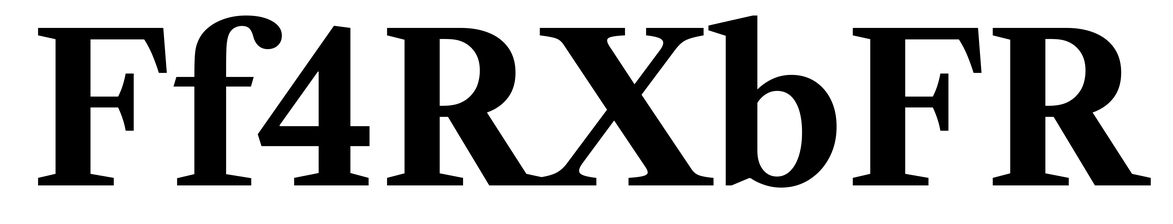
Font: LibreCaslonText_Bold